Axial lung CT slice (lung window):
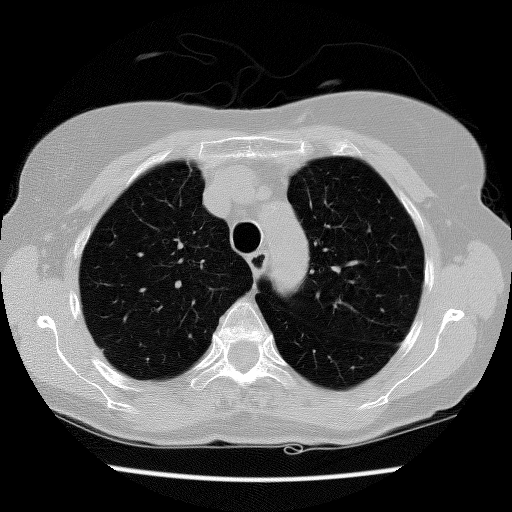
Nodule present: no